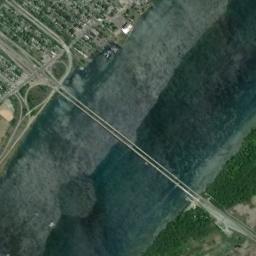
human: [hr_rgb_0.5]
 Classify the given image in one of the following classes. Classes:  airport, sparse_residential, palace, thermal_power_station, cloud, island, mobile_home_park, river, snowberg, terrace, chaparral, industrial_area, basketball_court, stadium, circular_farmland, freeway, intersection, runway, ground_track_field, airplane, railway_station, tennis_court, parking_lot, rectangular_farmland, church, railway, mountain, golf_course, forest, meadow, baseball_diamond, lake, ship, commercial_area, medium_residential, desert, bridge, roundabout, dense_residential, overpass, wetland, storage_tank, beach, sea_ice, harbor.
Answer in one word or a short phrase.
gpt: bridge